Question: Is there a shortcut in Visual Studio 2010, while entering VB code, to leave snippet? In this case I have to press bottom arrow few times to leave the Property snippet.

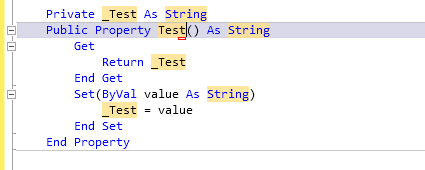
Answer: - - -